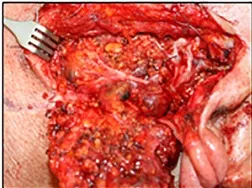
Postoperative images of the tumor mass and histological features. (A) Intraoperative photograph.
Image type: medical_photograph (other_medical_photograph)